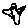
Label: bird